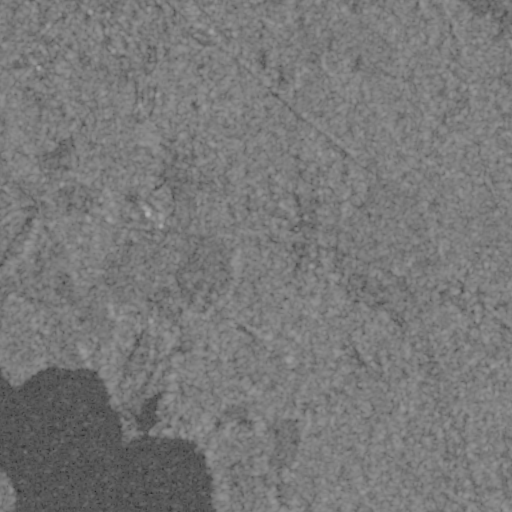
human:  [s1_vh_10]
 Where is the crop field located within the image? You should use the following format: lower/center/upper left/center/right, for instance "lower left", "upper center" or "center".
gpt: The crop field is located in the upper right of the image.
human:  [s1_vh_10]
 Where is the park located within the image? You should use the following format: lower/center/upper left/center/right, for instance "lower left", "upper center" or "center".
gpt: The park is located in the center of the image.
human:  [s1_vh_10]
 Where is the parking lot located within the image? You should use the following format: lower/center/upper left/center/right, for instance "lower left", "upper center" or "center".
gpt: The parking lot is located in the center left of the image.
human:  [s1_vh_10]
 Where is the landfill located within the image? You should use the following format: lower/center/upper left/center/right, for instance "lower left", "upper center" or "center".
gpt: There is no landfill in the image.

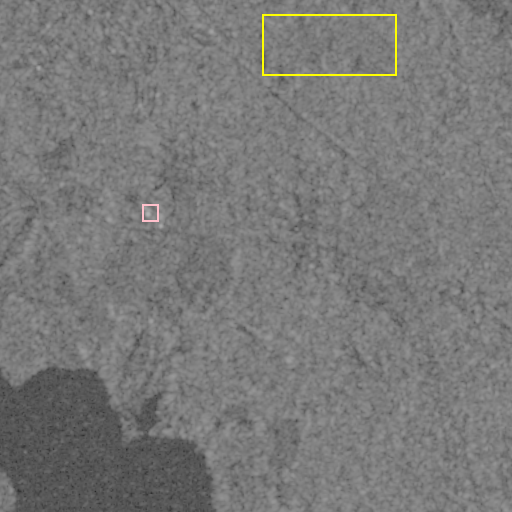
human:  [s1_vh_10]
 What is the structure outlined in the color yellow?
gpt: The structure outlined in yellow is a crop field.
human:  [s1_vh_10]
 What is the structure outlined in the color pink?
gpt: The structure outlined in pink is a building.
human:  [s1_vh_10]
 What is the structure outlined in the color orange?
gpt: There is no orange outline.